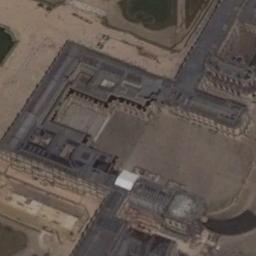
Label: palace